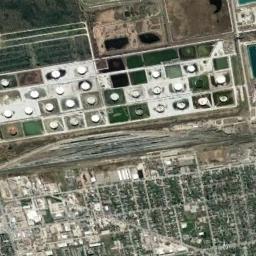
Label: storage tanks